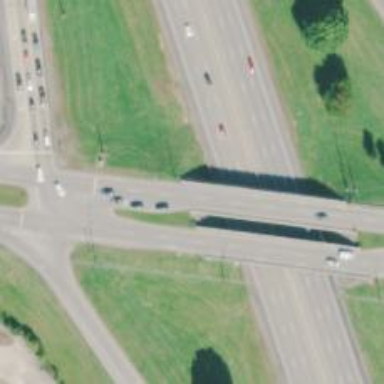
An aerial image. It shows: Viaduct bridge over secondary road.